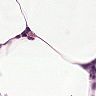
Metastatic tissue present: no